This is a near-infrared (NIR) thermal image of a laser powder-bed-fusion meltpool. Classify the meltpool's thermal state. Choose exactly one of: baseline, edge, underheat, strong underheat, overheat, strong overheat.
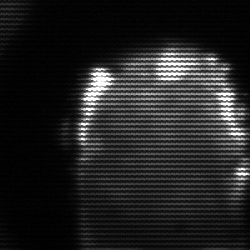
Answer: baseline